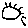
Label: sun